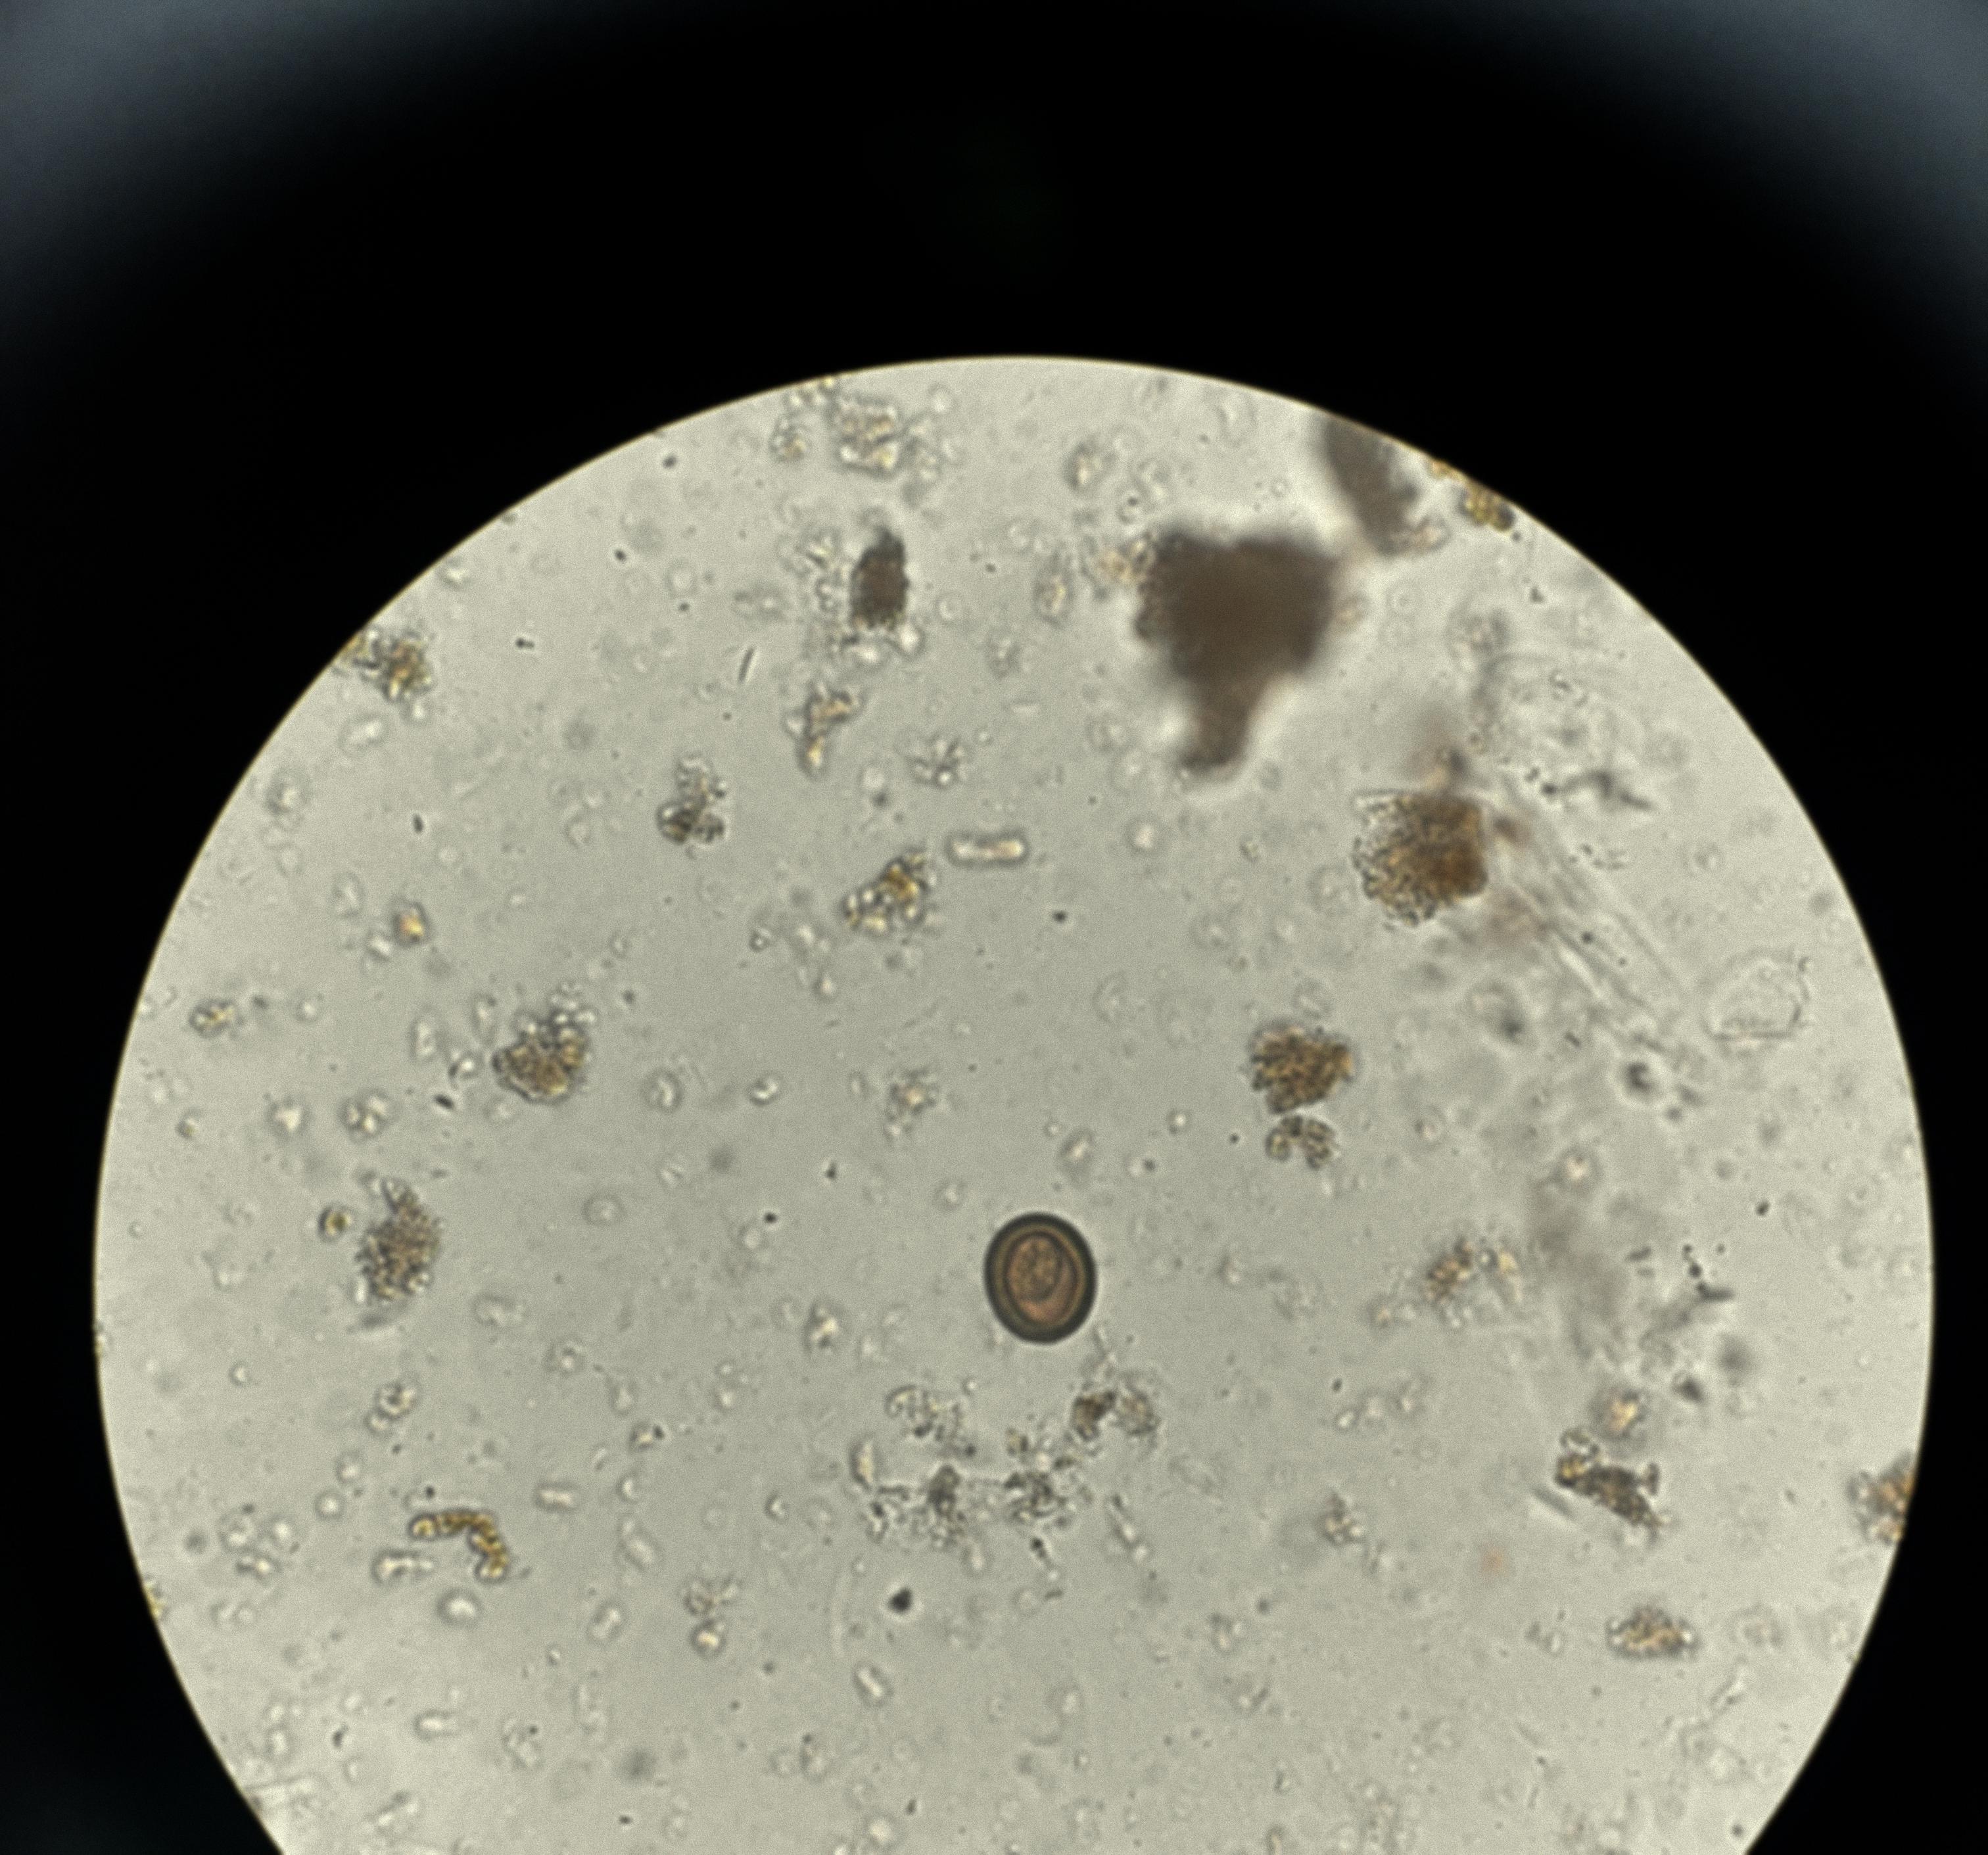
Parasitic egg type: Taenia spp. egg